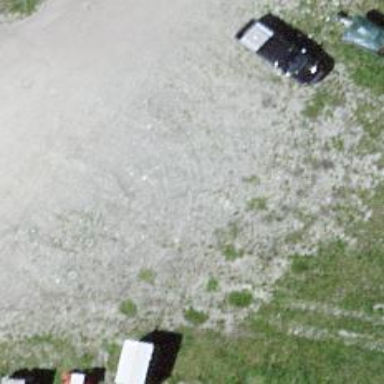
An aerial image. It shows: Parking area with gravel surface.